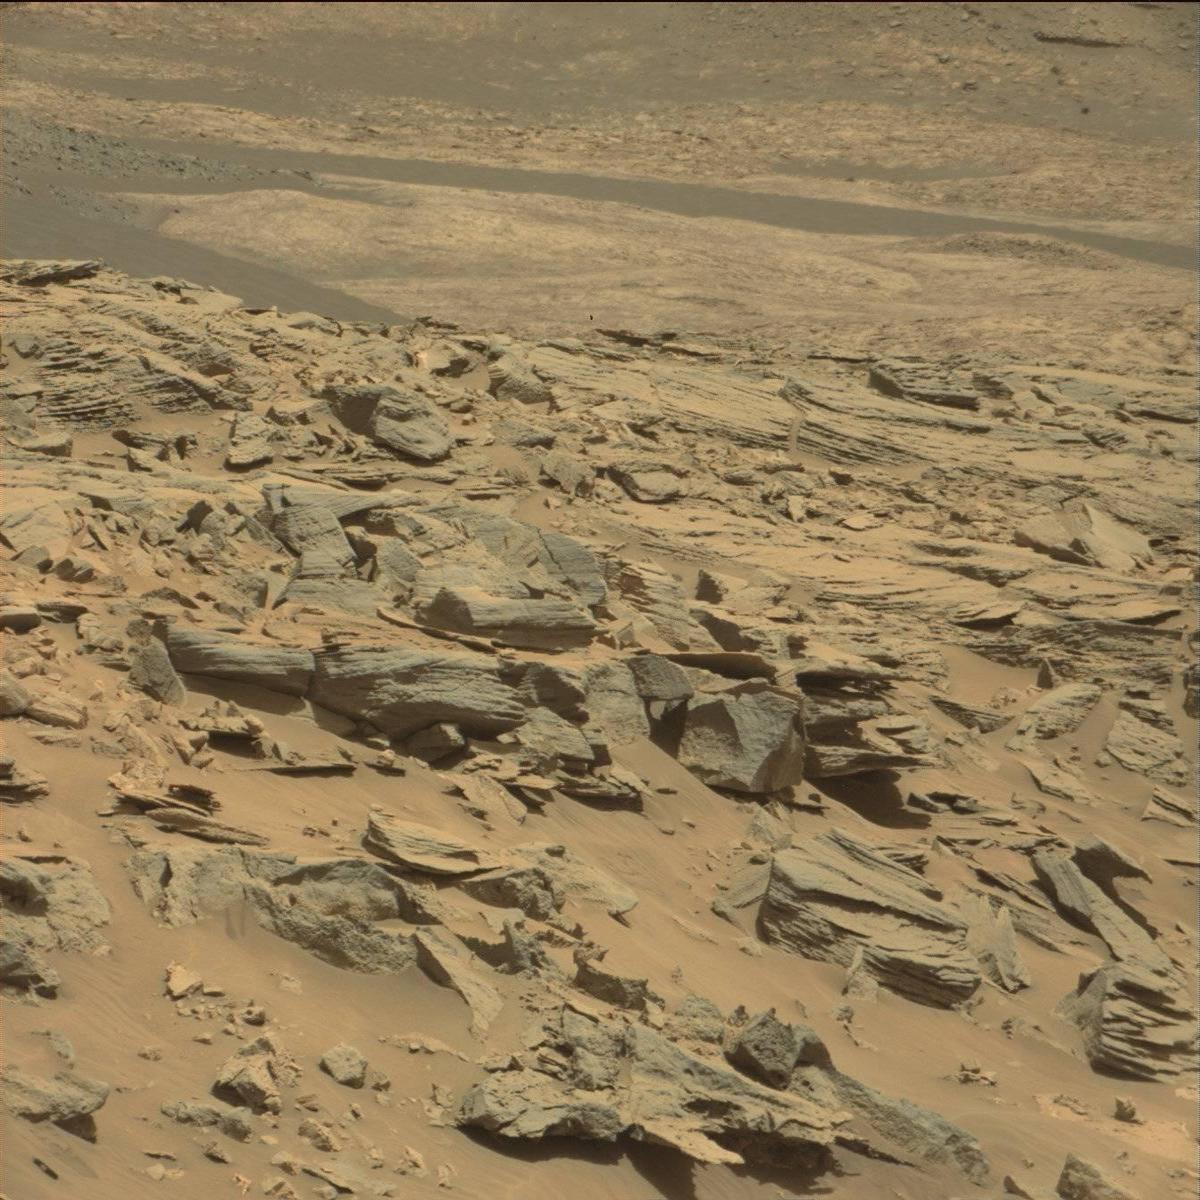
Terrain classes present: Bedrock, Ridge, Rock, Sand / Soil